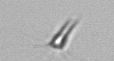
Label: Calciopappus